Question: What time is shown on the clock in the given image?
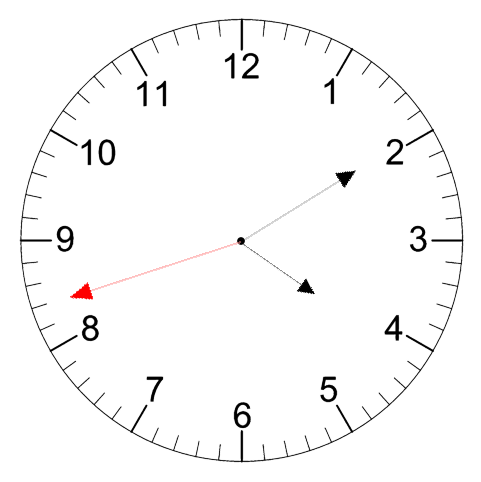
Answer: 04:09:42